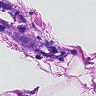
Metastatic tissue present: yes